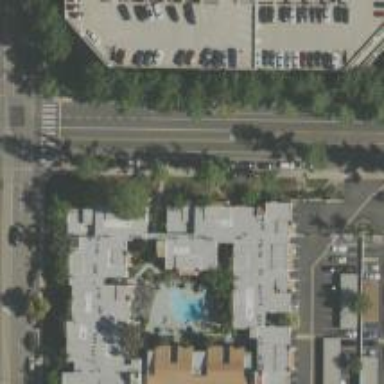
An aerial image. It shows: Tertiary road with separate sidewalk.